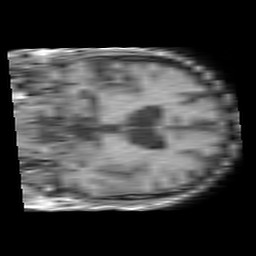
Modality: T1w
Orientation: coronal
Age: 73
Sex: male
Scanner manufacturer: philips
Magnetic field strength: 1.5 T
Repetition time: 0.1779 s
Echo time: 0.001804 s